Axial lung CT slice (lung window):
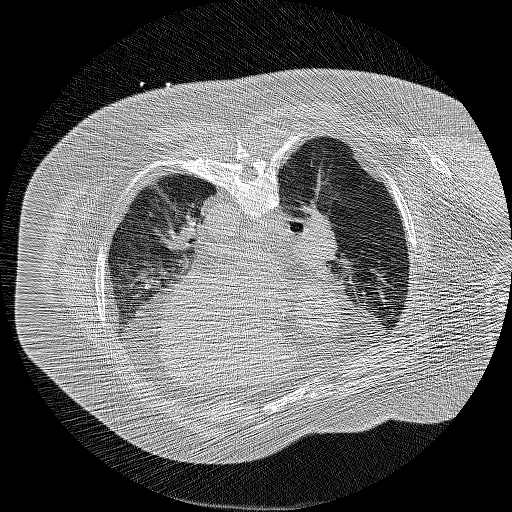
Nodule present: no